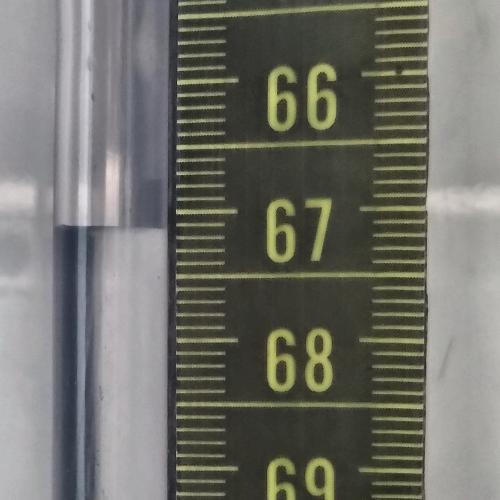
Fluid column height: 67.1 cm